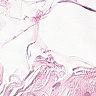
Metastatic tissue present: no